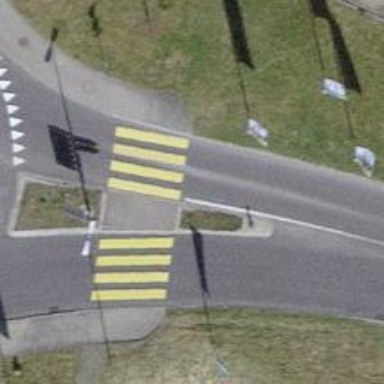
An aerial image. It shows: Uncontrolled zebra crossing with notable zebra markings.